Question: I have a problem with image scaling in .NET. I use the standard Graphics type to resize images like in this example:
'''
public static Image Scale(Image sourceImage, int destWidth, int destHeight)
{
Bitmap toReturn = new Bitmap(sourceImage, destWidth, destHeight);
toReturn.SetResolution(sourceImage.HorizontalResolution, sourceImage.VerticalResolution);
using (Graphics graphics = Graphics.FromImage(toReturn))
{
graphics.CompositingQuality = System.Drawing.Drawing2D.CompositingQuality.HighQuality;
graphics.SmoothingMode = System.Drawing.Drawing2D.SmoothingMode.HighQuality;
graphics.InterpolationMode = InterpolationMode.HighQualityBicubic;
graphics.DrawImage(sourceImage, 0, 0, destWidth, destHeight);
}
return toReturn;
}
'''
But I have a big problem with resized images: they have gray and black borders and it's extremely important to make have images without them.
Why do they appear and what I can to do make them disappear?

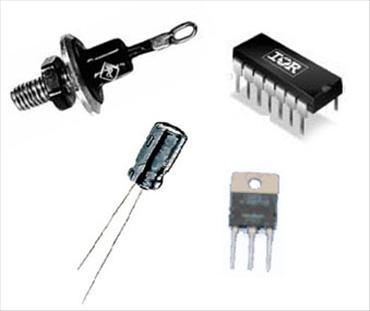
Answer: Try:
'''
graphic.CompositingMode = CompositingMode.SourceCopy;
'''